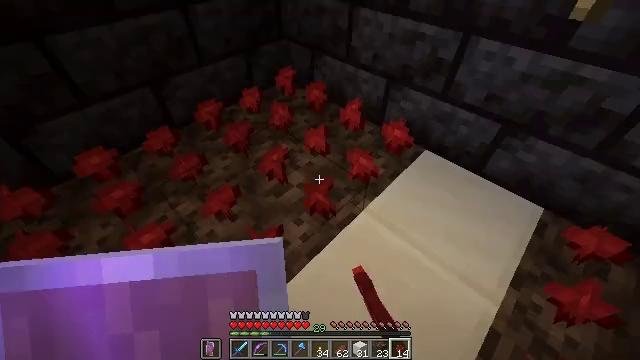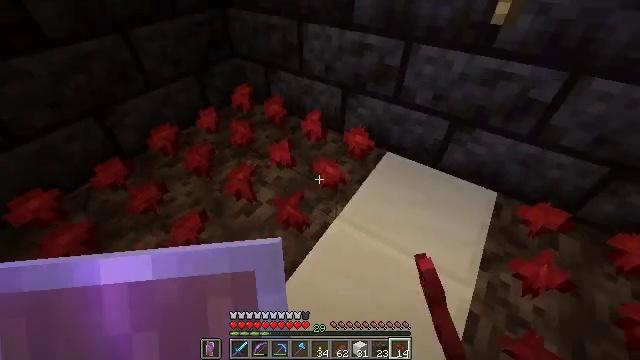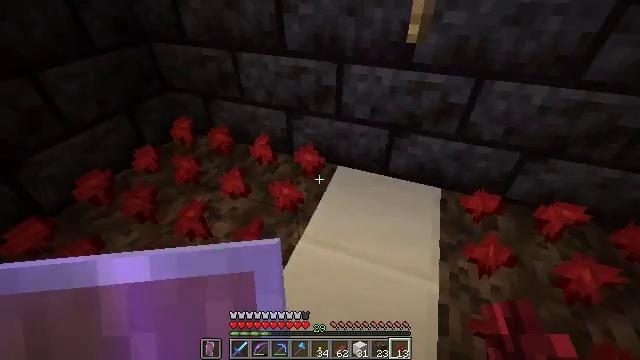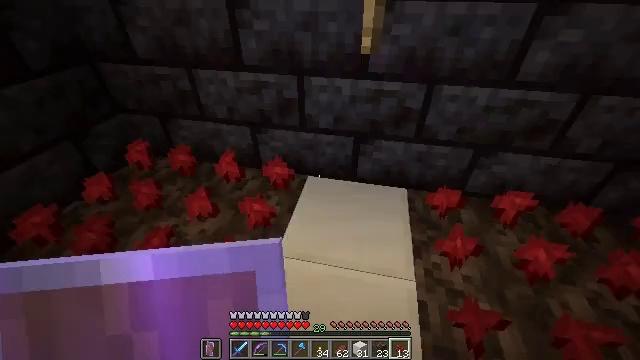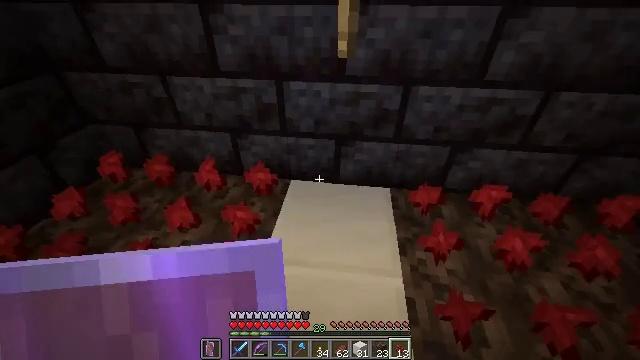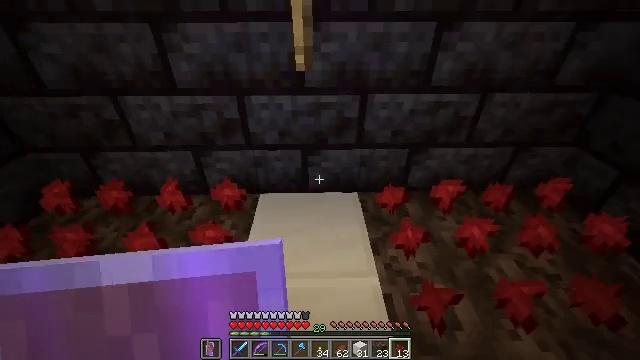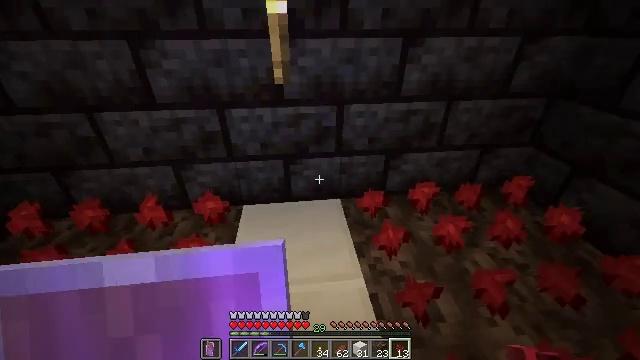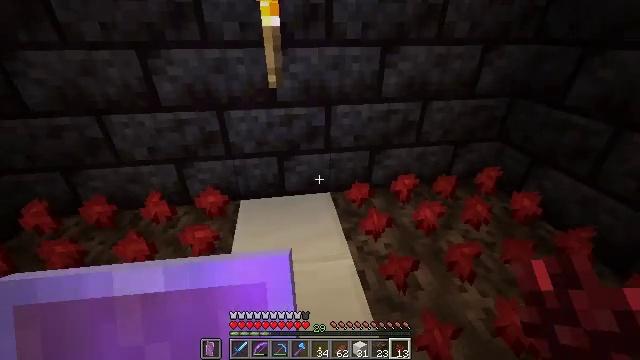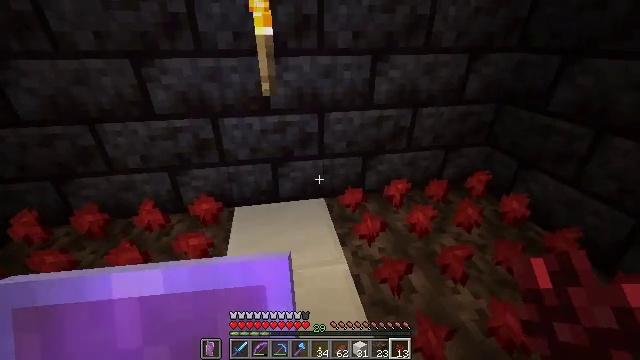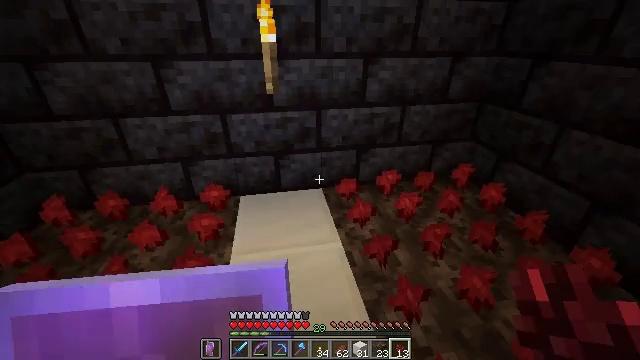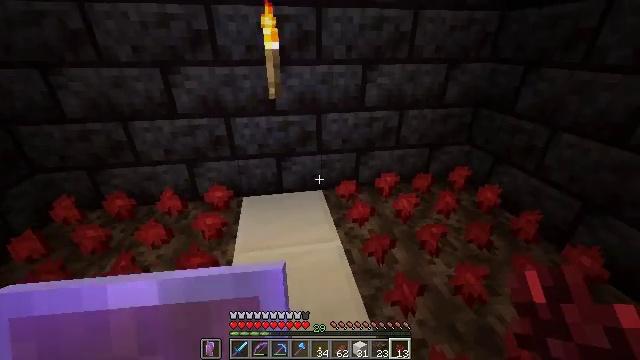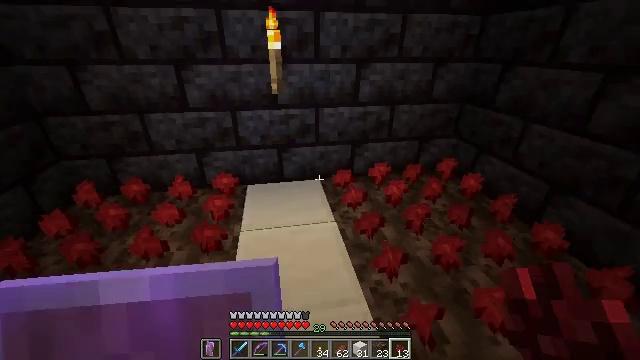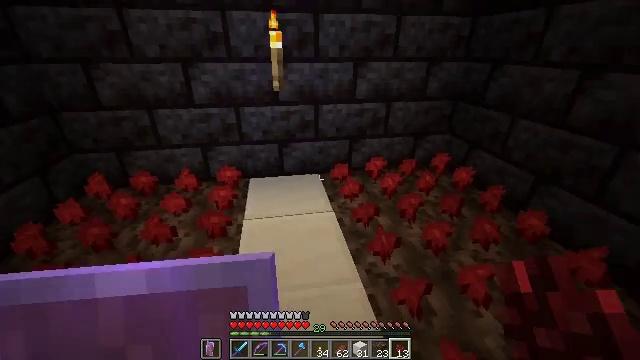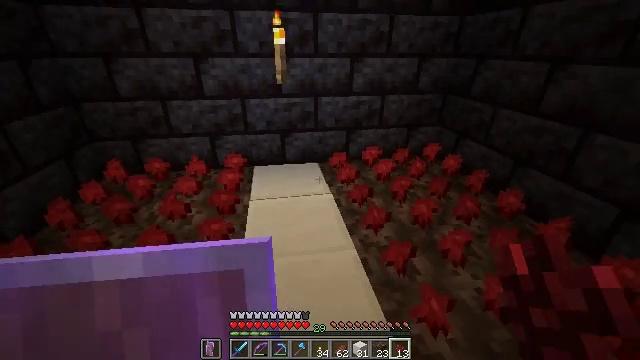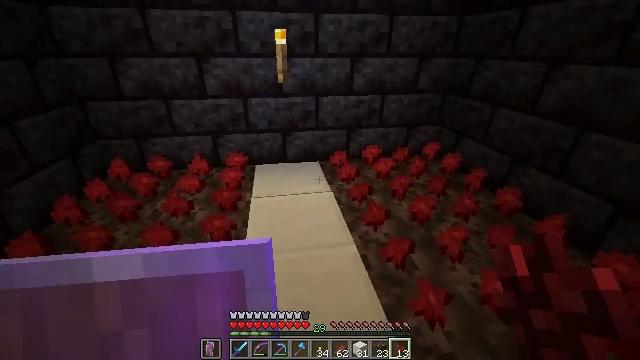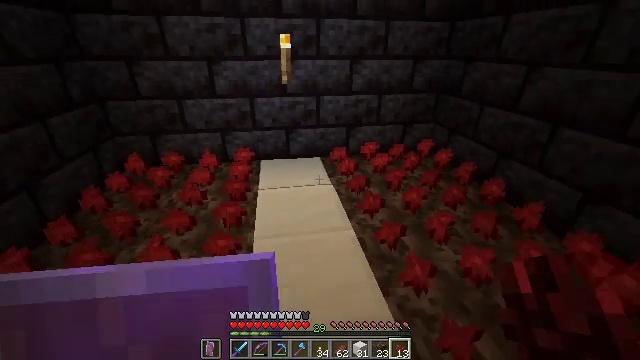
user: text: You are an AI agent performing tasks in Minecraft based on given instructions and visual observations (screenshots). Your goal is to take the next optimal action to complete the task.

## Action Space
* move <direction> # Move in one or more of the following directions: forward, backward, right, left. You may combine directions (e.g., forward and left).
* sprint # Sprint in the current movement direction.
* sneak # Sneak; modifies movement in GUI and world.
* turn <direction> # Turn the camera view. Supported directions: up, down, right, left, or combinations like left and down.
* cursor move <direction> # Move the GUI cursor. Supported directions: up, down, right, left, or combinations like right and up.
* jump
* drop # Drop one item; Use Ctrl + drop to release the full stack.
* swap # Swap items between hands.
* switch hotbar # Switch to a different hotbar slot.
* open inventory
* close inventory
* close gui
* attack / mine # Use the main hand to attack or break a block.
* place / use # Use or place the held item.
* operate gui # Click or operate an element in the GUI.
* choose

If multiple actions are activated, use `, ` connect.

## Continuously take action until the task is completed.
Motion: motion action
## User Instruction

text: Break fully grown nether wart.
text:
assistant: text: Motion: turn right and up
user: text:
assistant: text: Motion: turn right and up
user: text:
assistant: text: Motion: turn right and up
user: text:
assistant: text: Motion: turn right
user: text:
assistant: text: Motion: move back, turn right and up
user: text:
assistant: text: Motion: move back, turn right and up
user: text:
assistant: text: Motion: move back, turn right and up
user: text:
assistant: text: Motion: move back, turn right and up
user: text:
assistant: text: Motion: move back
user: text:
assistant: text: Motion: move back, turn up
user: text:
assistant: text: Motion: move back
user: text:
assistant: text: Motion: move back
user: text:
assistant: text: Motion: move back
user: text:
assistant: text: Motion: move back
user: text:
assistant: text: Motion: move back
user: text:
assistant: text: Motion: move back
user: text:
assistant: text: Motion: move back, turn left and up
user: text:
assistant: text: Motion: move back
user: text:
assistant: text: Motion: move back
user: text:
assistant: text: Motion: move back, turn left
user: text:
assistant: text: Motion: move back, turn left
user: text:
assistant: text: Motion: move back and move left, turn left
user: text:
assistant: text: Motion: move back and move left, turn left
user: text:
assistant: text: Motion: move back and move left, turn left
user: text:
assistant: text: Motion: move back and move left, turn left
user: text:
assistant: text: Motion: move back and move left, turn left and up
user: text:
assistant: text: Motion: move left
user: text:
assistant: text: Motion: move left
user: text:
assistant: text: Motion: move left
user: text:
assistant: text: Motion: move forward and move left, turn left